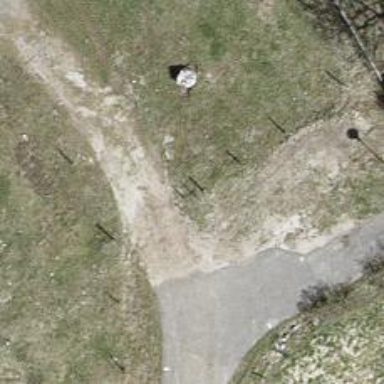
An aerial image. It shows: Grassy path.